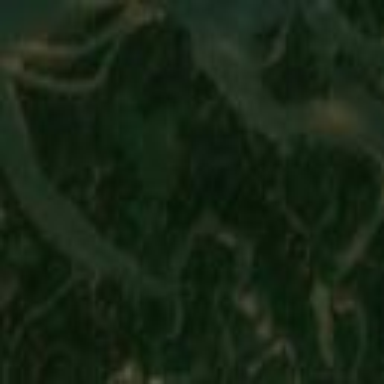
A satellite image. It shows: Forested area located on island in river.